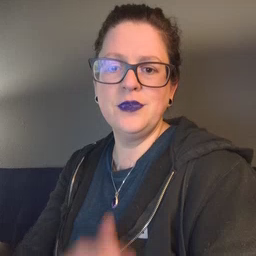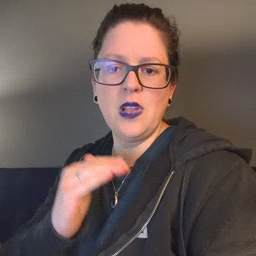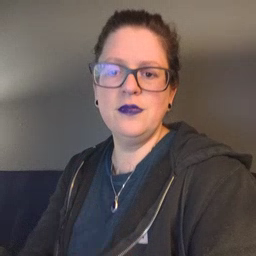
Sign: child